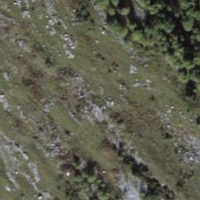
EUNIS habitat code: 32
Species observed at this site:
Hyles gallii